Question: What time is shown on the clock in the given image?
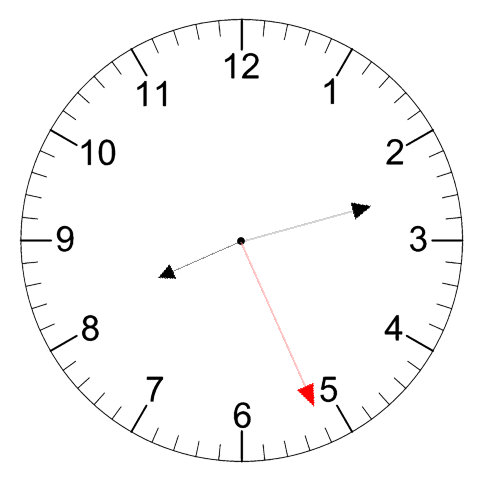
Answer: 08:12:26